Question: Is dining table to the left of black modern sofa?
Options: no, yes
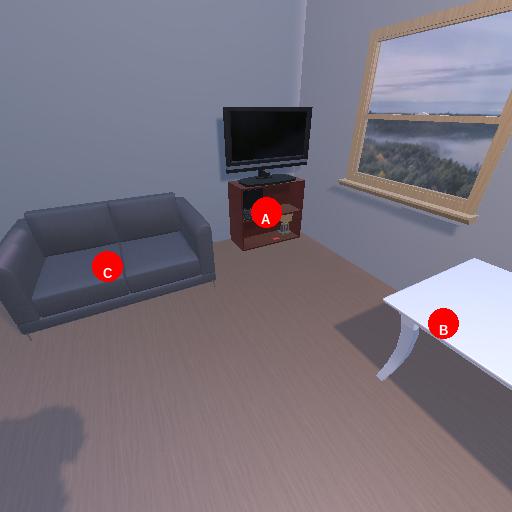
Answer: no